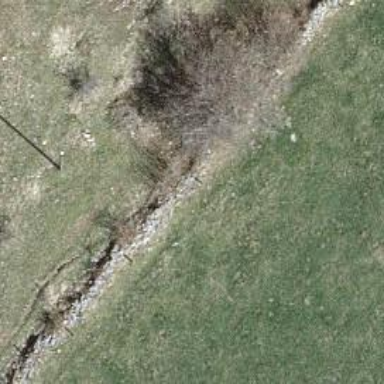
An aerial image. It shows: Wall barrier.